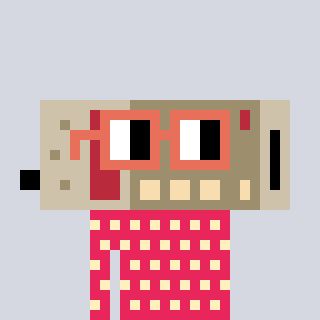
a pixel art character with square orange glasses, a cordless phone-shaped head and a redpinkish-colored body on a cool background